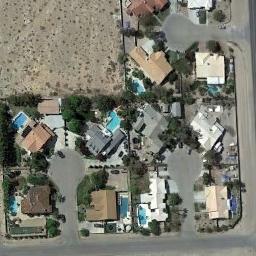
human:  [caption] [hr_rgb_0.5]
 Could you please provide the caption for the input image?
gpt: There are a lot of buildings in medium residential area .

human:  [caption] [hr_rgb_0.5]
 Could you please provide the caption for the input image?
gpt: The medium residential area has some neatly arranged houses and each villa has a swimming pool .

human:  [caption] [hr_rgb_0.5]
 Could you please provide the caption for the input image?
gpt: There aren't many houses in the mid-sized area .

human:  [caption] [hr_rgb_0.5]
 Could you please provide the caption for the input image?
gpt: The medium residential is next to the bare land .

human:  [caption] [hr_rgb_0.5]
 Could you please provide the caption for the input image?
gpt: There are some buildings beside a yellow bare land on the medium residential area .